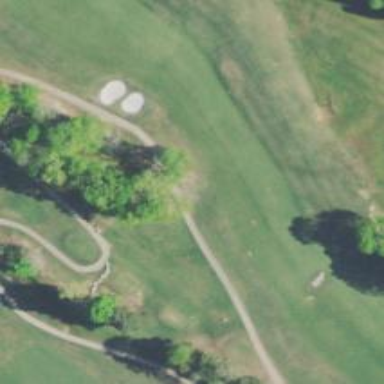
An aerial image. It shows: Path for golf carts.